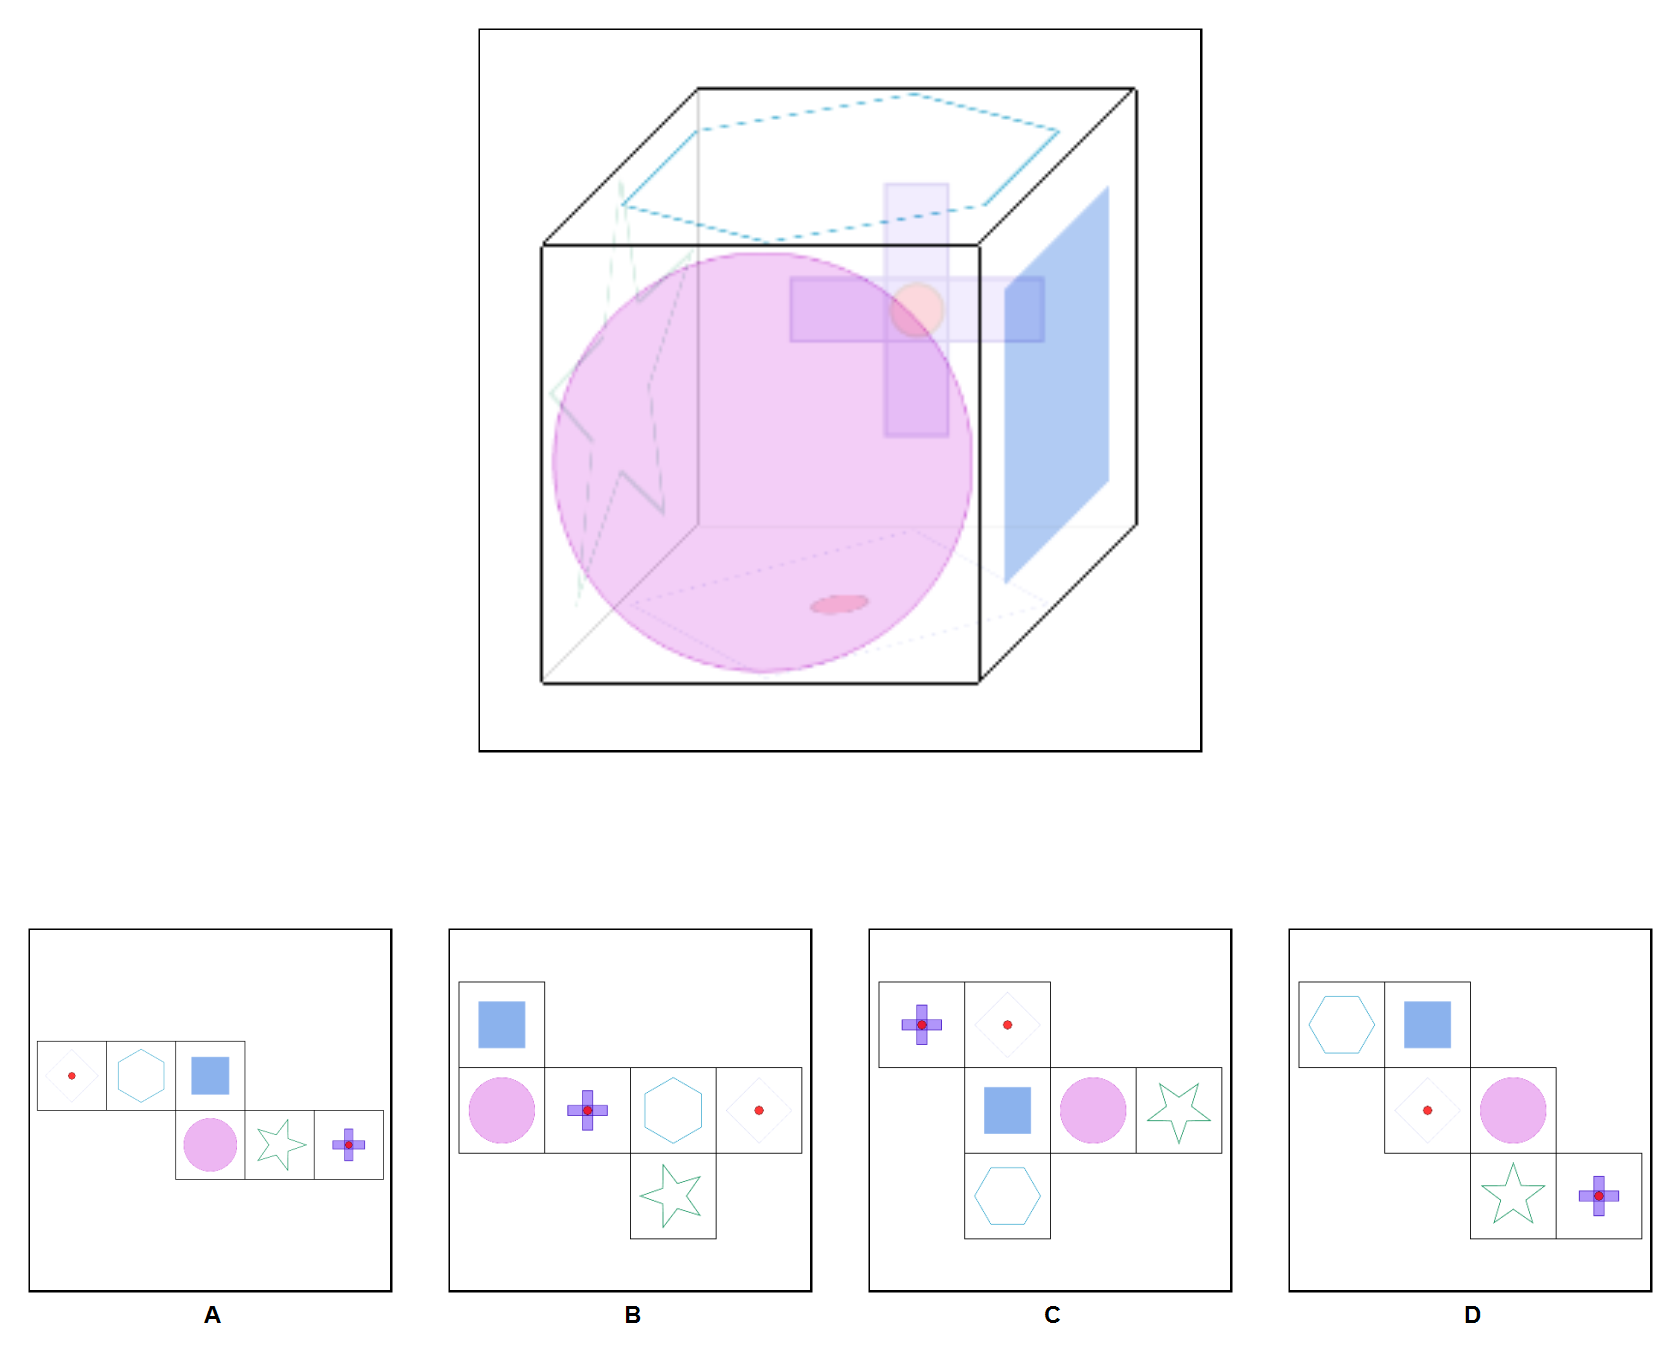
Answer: C